Interaction volume radius: 5 \u00c5
Interaction volume height: 20 \u00c5
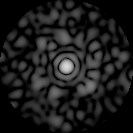
Disorder parameter: 0.8261